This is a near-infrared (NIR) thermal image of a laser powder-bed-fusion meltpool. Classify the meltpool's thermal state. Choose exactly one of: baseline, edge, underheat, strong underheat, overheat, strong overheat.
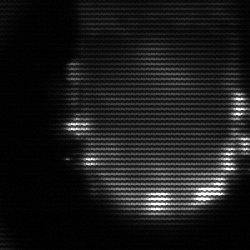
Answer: baseline